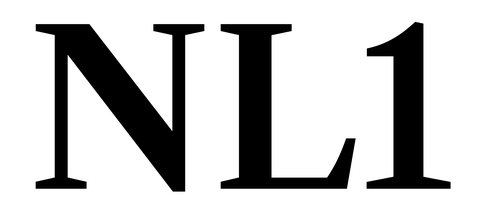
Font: LibreCaslonText_SemiBold